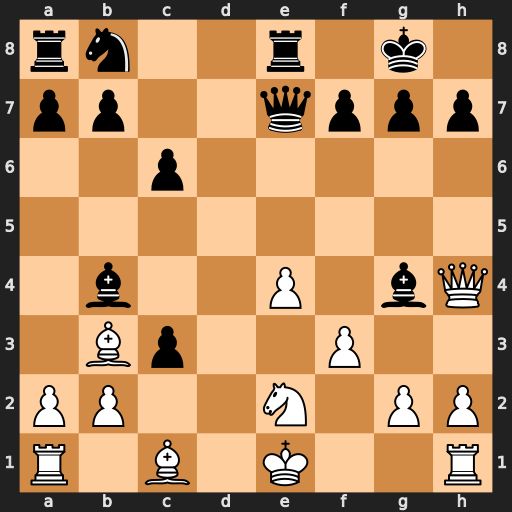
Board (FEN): rn2r1k1/pp2qppp/2p5/8/1b2P1bQ/1Bp2P2/PP2N1PP/R1B1K2R
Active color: w
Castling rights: KQ
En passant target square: -
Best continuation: Qxe7 Bxe7 fxg4 cxb2 Bxb2